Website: walmart
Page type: receipt
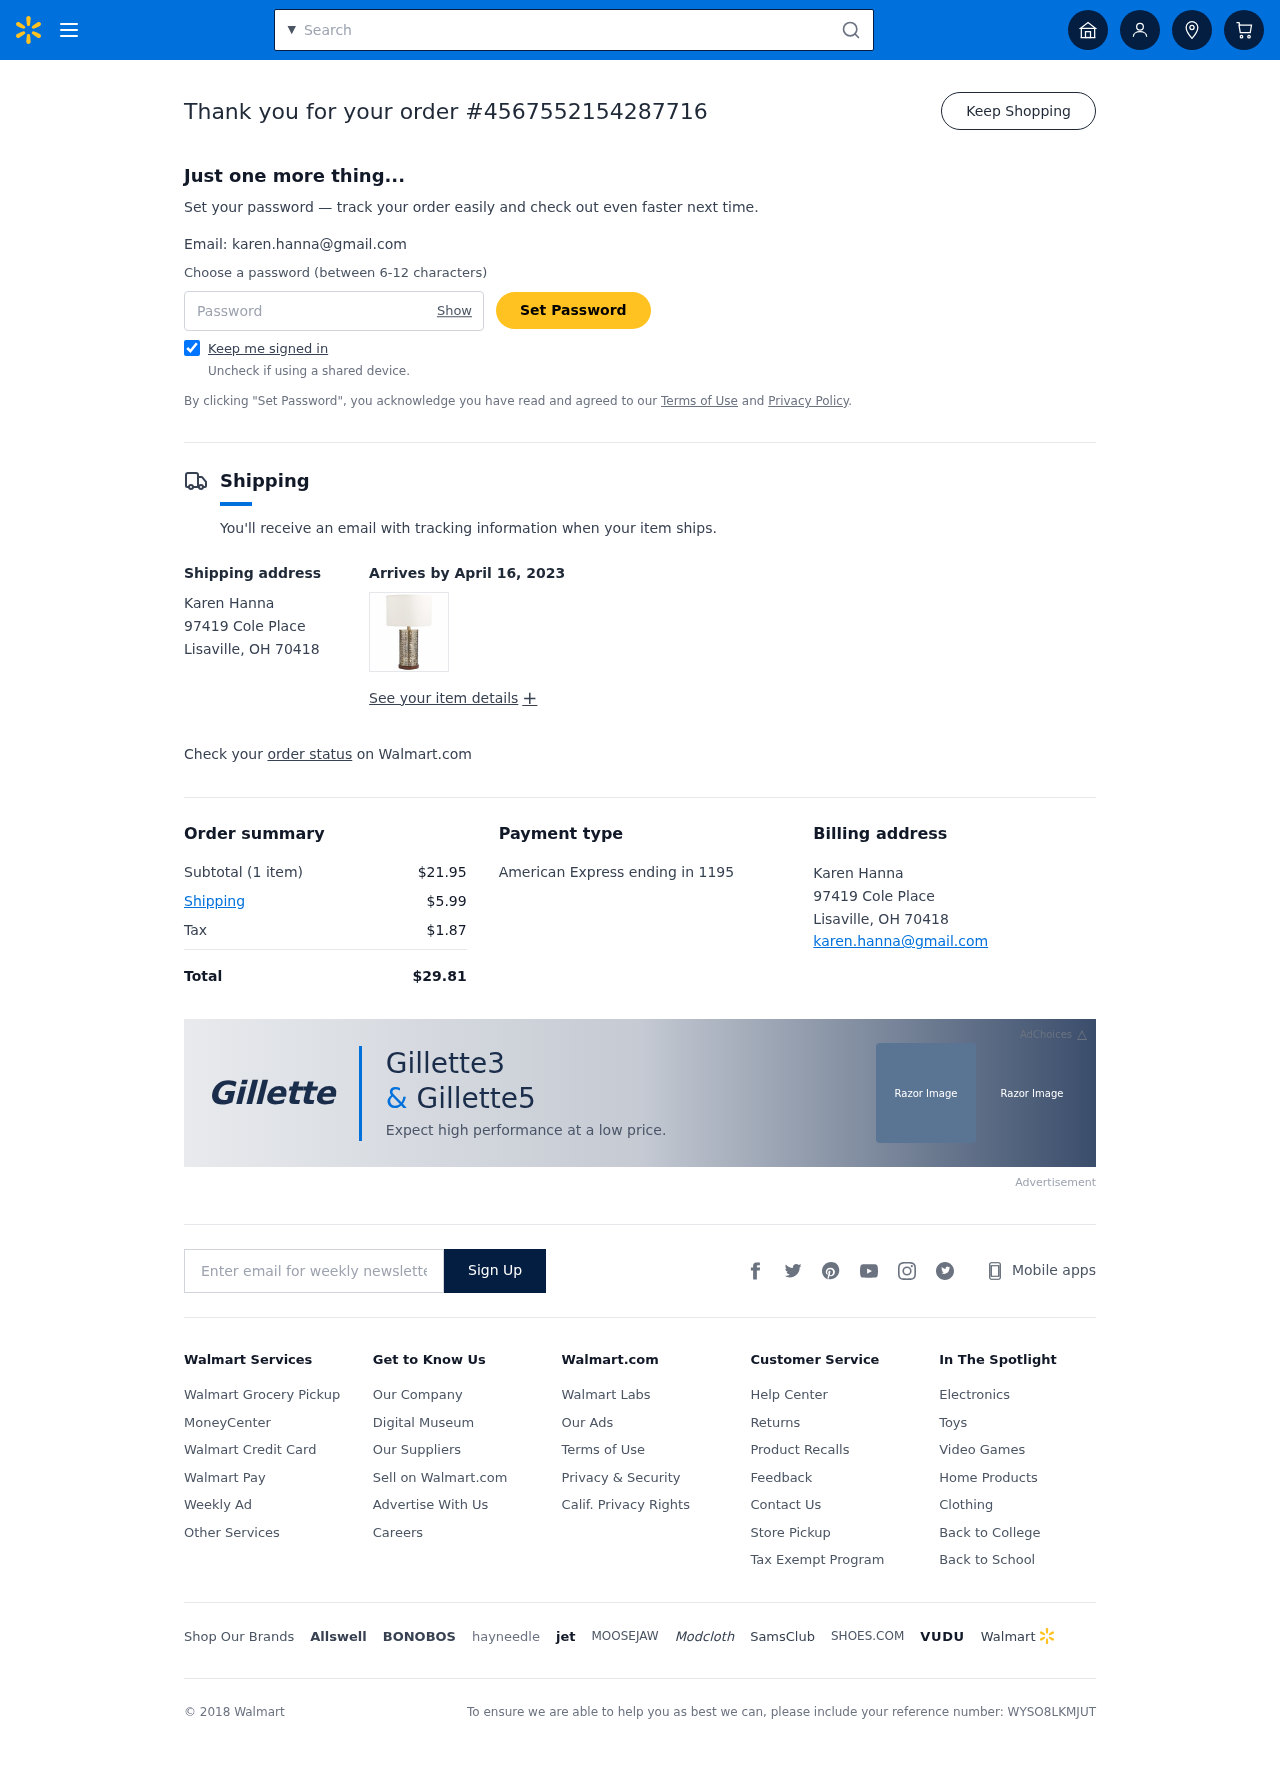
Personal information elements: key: PII_CARD_LAST4
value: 1195
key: PII_CARD_TYPE
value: American Express
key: PII_CITY_STATE_ZIP
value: Lisaville, OH 70418
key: PII_EMAIL
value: karen.hanna@gmail.com
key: PII_FULLNAME
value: Karen Hanna
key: PII_STREET
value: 97419 Cole Place
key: PII_FULLNAME2
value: Karen Hanna
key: PII_CITY
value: Lisaville
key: PII_STATE_ABBR
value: OH
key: PII_POSTCODE
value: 70418
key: PII_POSTCODE_FULL
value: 70418
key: PII_CITY_STATE
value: Lisaville, OH
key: PII_POSTCODE_NUMERIC
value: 70418
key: PII_EMAIL2
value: karen.hanna@gmail.com
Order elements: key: ORDER_ID
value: #4567552154287716
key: ORDER_DELIVERY_DATE
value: April 16, 2023
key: ORDER_NUM_ITEMS
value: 1 item
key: ORDER_SUBTOTAL
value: $21.95
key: ORDER_SHIPPING_COST
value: $5.99
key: ORDER_TAX
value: $1.87
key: ORDER_TOTAL
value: $29.81
Search elements: key: HEADER_SEARCH
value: Search